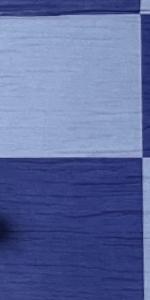
Label: Empty